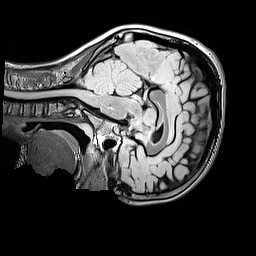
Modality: FLAIR
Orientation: sagittal
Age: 11
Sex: male
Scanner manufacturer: siemens
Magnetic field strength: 3 T
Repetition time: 5 s
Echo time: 0.388 s